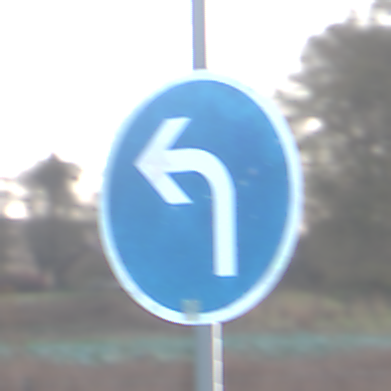
Verkehrszeichen: VorgeschriebeneFahrtrichtungLinks
Umgebung: Outdoor, Nature
Tageszeit: SunriseSunset
Wetter: Clear
Licht: Natural
Jahreszeit: Winter
Kontrast: LowContrast